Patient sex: F
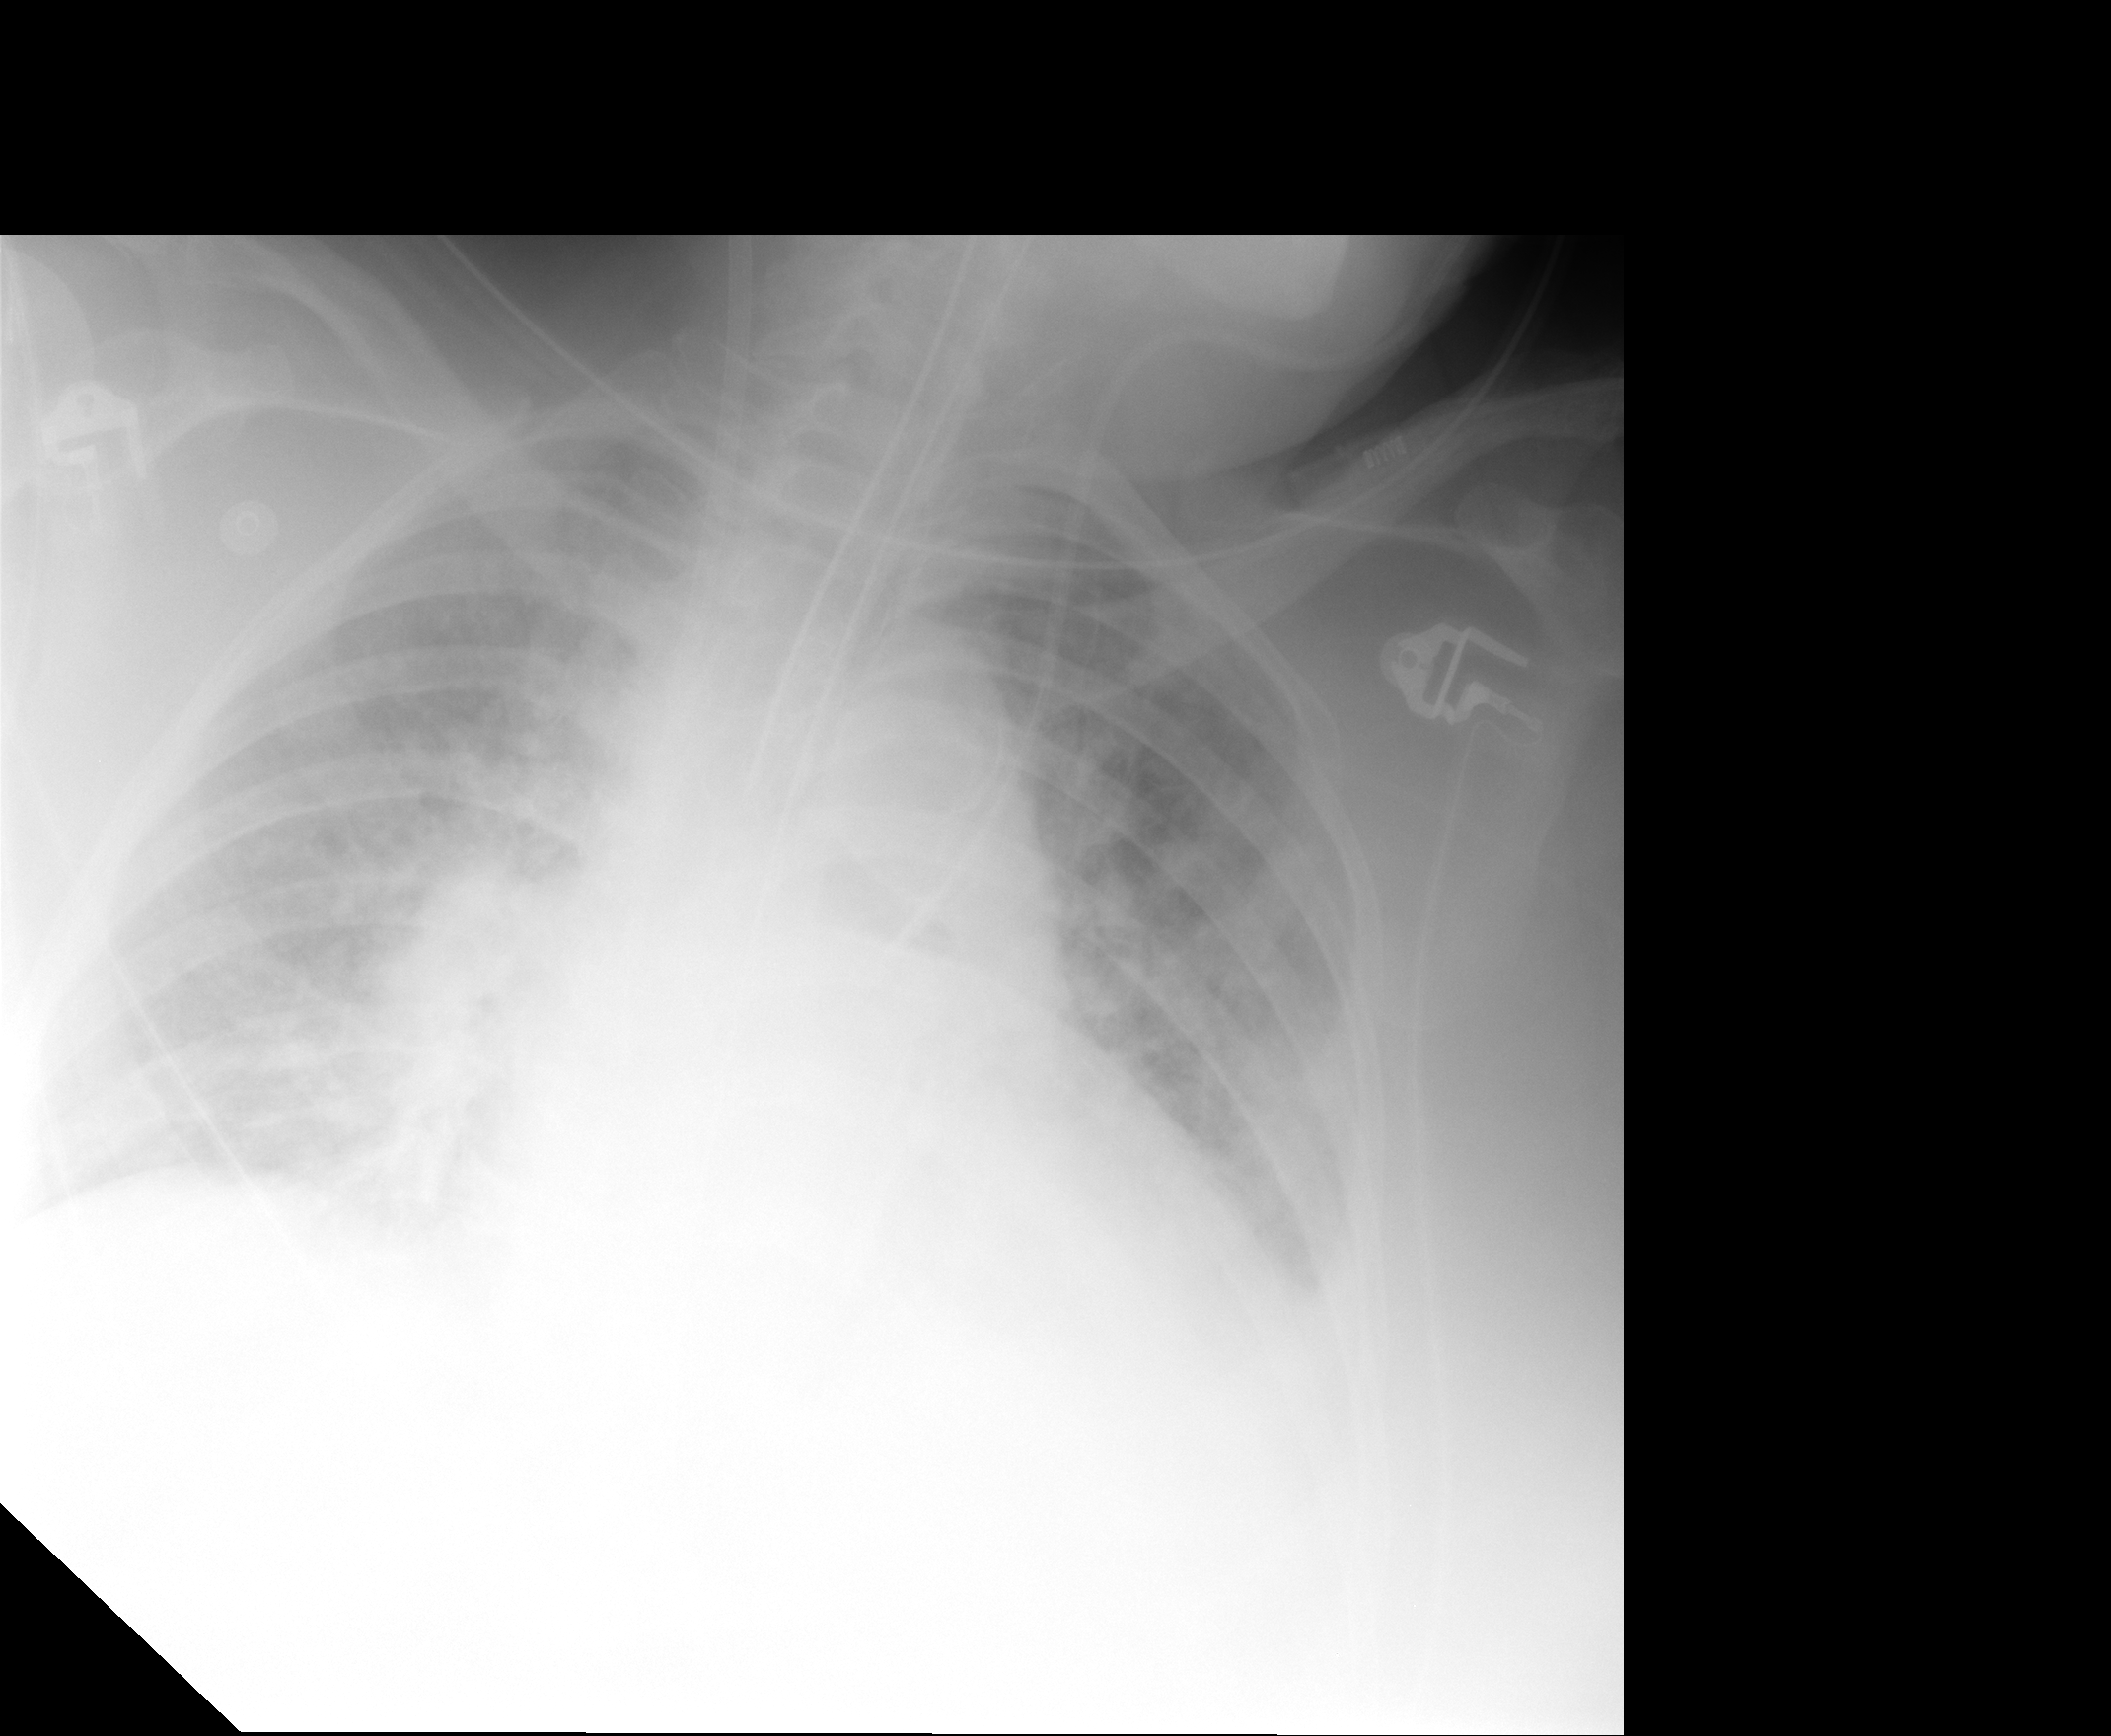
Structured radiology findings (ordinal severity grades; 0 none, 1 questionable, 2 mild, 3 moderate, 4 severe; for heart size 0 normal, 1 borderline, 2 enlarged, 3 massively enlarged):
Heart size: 2
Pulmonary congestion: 2
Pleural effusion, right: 2
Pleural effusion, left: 2
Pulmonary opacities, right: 2
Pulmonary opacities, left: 1
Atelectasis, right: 2
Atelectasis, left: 2